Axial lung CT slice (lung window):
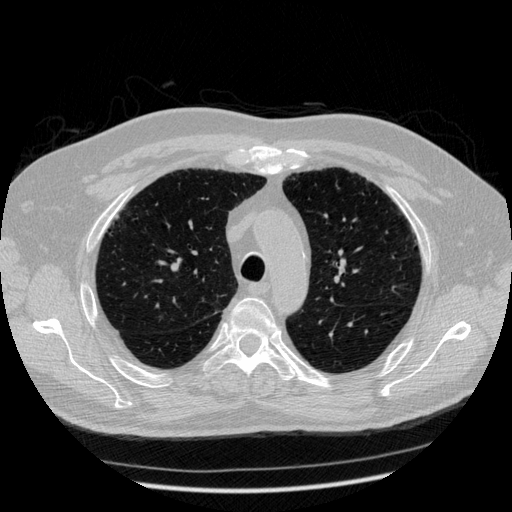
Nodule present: no